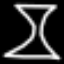
Label: hourglass